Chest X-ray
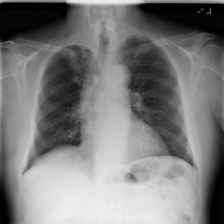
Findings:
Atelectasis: negative
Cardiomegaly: negative
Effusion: negative
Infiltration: negative
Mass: negative
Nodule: negative
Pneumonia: negative
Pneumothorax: negative
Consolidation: negative
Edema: negative
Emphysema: negative
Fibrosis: negative
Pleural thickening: negative
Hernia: negative